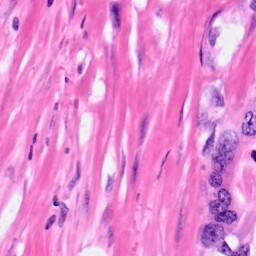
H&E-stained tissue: Pancreatic